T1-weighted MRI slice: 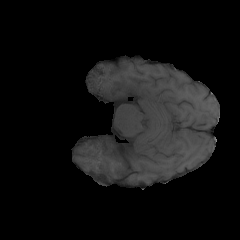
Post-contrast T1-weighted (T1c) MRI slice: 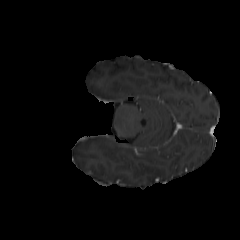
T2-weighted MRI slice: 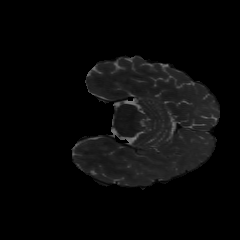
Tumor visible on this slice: no